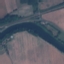
Land use / land cover class: River